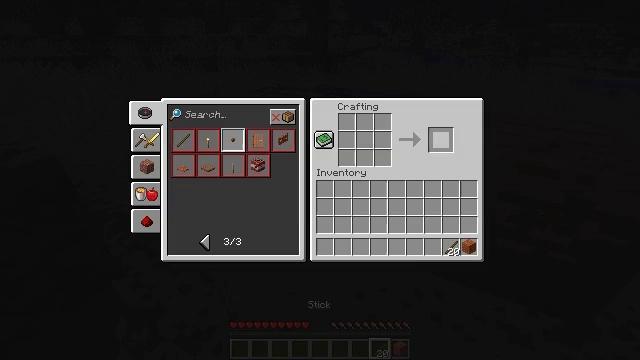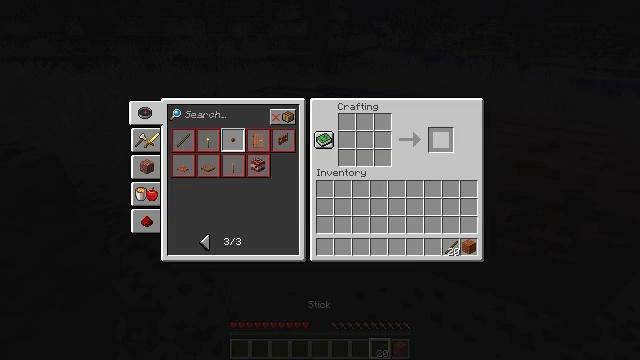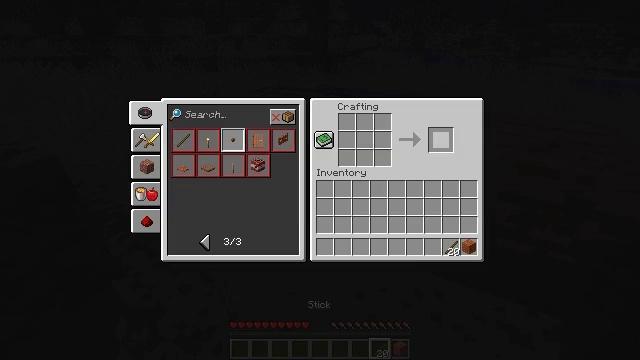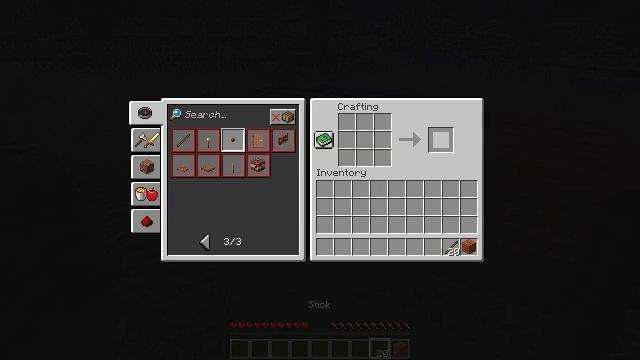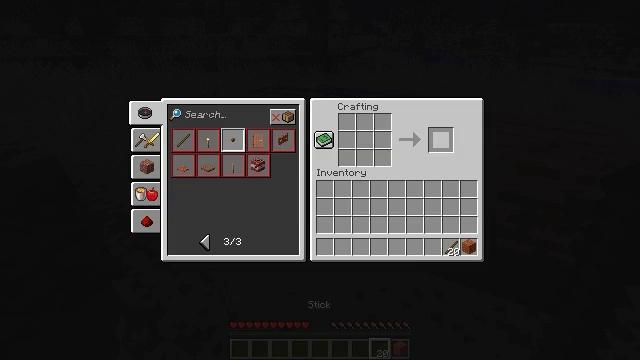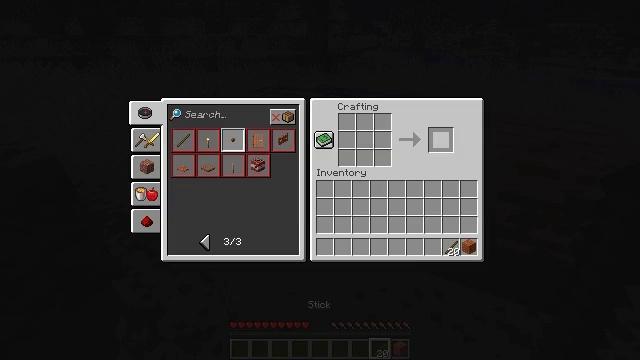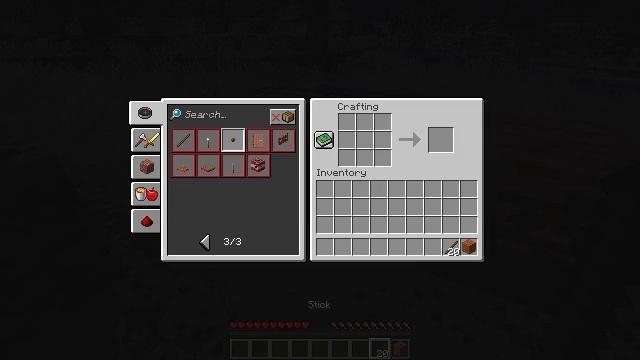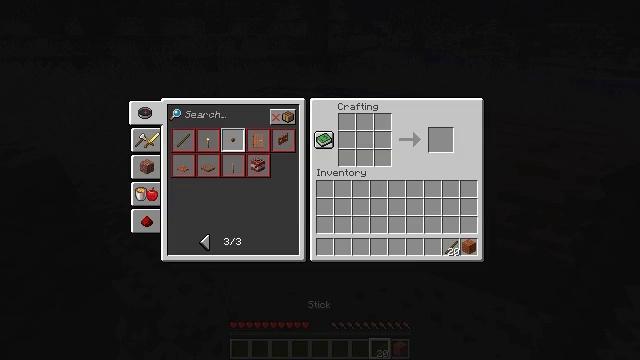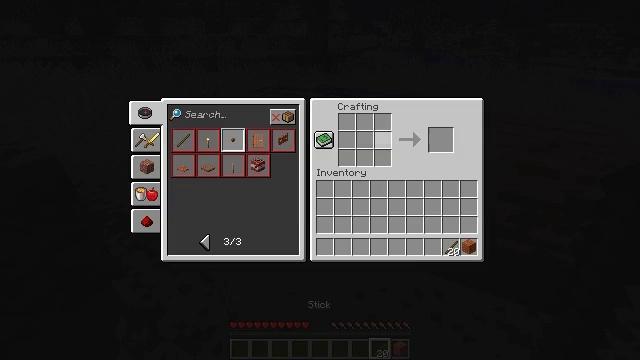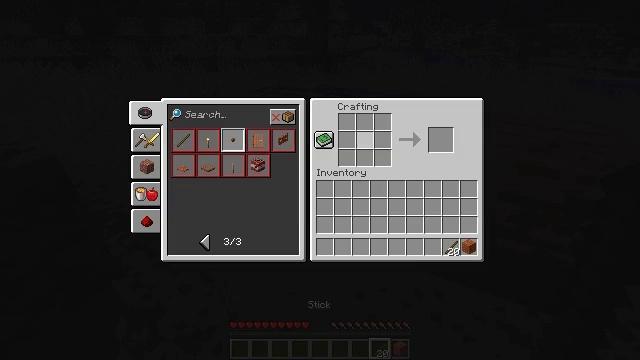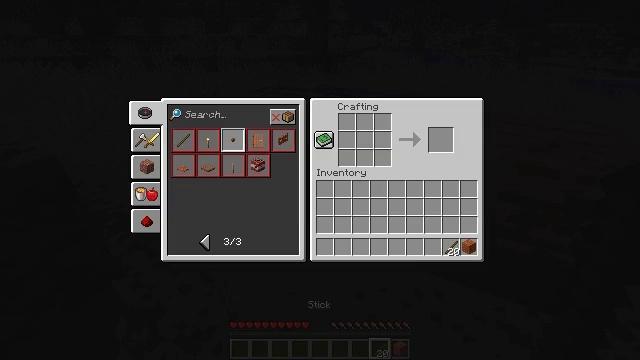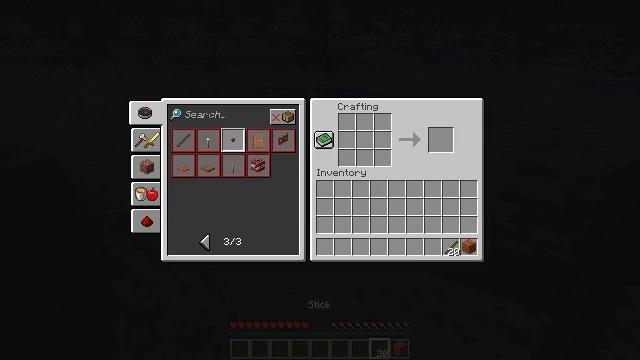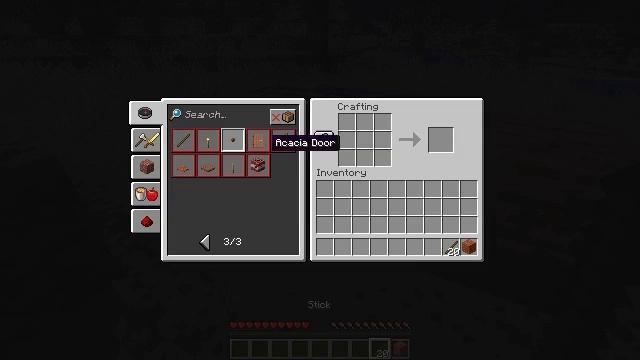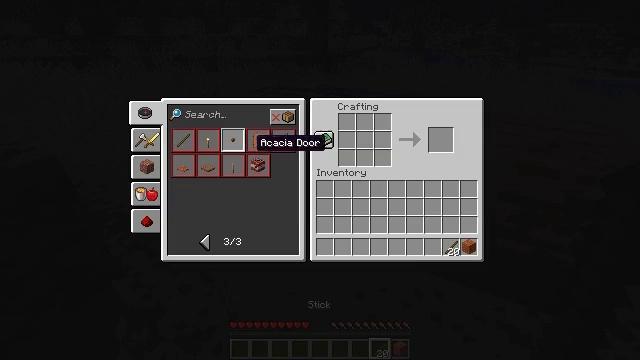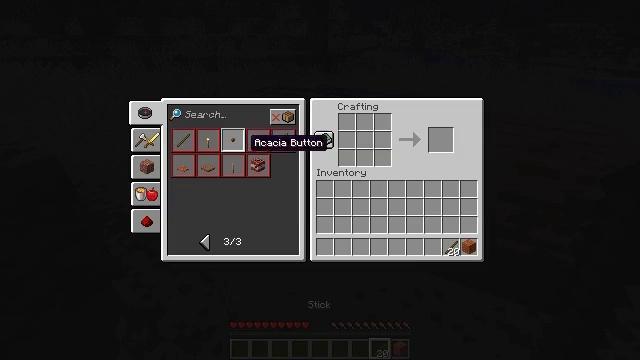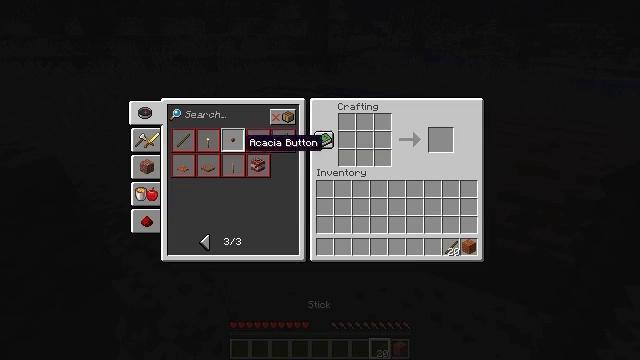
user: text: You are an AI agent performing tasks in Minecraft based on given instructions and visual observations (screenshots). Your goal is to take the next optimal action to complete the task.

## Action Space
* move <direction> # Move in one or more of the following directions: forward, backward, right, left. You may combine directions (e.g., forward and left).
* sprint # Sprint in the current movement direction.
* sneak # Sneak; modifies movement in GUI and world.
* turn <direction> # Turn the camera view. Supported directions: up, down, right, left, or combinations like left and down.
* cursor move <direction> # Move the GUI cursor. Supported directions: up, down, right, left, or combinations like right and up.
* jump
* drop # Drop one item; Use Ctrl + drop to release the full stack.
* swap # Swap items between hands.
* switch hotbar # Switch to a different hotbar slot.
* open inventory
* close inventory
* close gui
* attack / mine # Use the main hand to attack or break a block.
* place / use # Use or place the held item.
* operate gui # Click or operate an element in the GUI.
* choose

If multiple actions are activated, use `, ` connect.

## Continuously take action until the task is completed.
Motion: motion action
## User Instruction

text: Break the existing acacia planks.
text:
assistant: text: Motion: open gui
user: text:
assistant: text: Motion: no_op
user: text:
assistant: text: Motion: no_op
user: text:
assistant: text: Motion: no_op
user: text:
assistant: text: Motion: no_op
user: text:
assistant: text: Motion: cursor move left
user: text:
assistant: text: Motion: cursor move left
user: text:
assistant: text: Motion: cursor move left
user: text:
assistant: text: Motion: cursor move left
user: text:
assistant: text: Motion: cursor move left
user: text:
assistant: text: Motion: cursor move left
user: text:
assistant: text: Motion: cursor move left
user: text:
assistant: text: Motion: cursor move left
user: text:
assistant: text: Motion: no_op
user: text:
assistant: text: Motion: no_op
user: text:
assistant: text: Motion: cursor move left
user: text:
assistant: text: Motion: cursor move left
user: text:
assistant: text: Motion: cursor move left
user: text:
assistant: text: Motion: cursor move left and down
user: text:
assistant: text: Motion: cursor move down
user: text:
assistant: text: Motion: no_op
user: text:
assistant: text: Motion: no_op
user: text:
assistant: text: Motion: no_op
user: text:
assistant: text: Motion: no_op
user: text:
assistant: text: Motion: cursor move down
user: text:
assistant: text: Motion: no_op
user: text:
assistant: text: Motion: no_op
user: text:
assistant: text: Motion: no_op
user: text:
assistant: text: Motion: no_op
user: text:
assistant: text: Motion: no_op